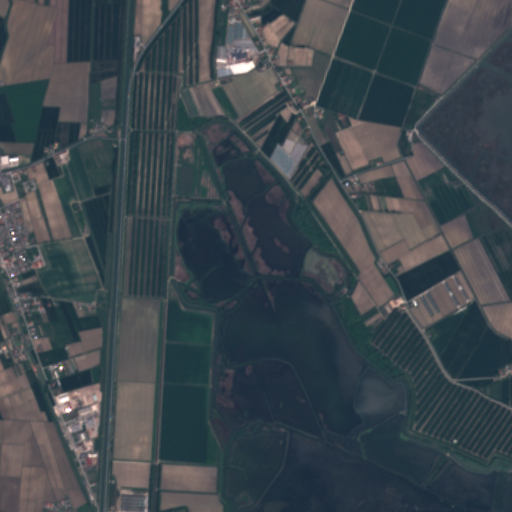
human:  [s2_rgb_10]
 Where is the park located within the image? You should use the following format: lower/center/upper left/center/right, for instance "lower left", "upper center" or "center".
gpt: The park is located in the center left of the image.
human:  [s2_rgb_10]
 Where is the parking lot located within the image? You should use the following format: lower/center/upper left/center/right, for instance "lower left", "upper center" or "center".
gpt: The parking lot is located in the left of the image.
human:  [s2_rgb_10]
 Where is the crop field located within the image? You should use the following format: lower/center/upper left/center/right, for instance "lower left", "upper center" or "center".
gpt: There is no crop field in the image.